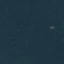
Label: Forest